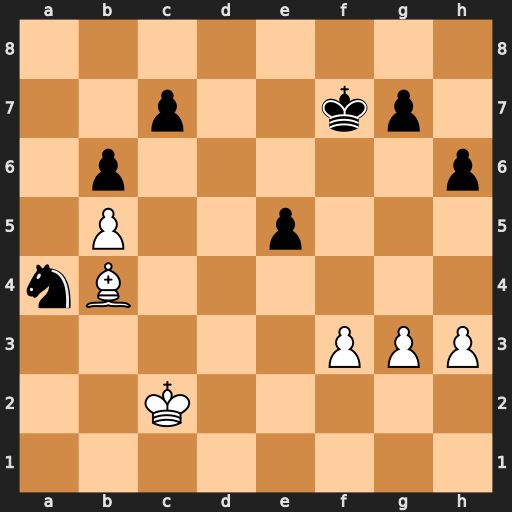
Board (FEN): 8/2p2kp1/1p5p/1P2p3/nB6/5PPP/2K5/8
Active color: w
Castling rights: -
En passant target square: -
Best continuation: Kb3 Nc5+ Bxc5 bxc5 Kc4